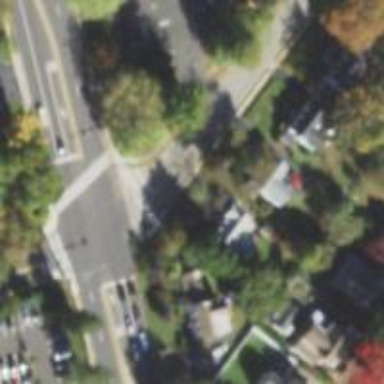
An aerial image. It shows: Marked crossing on the road.